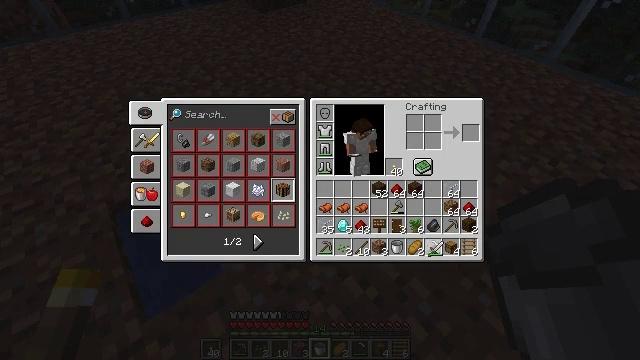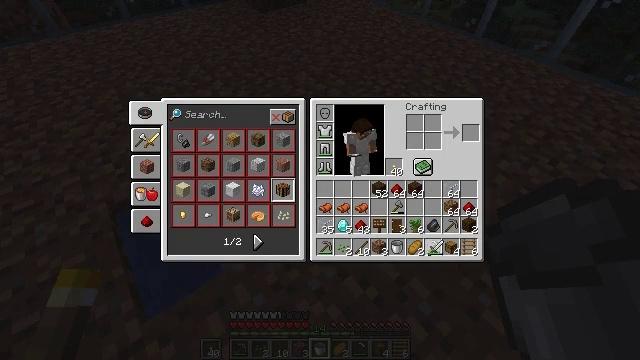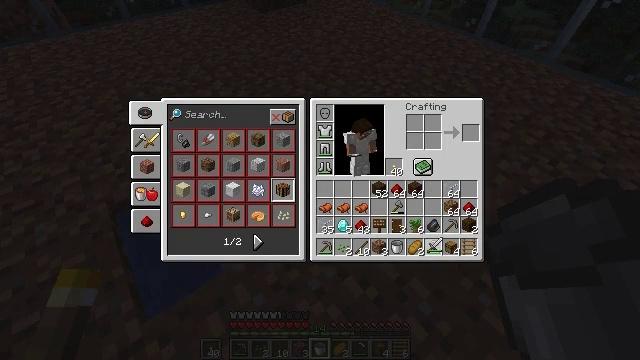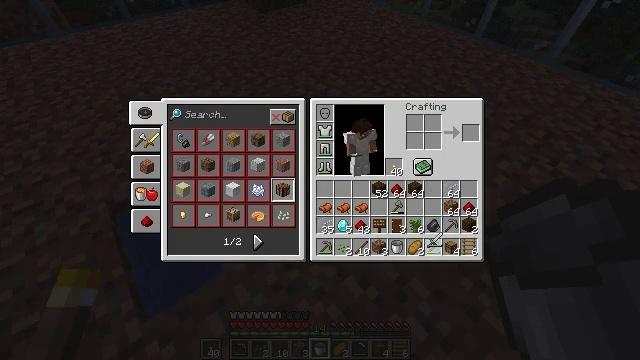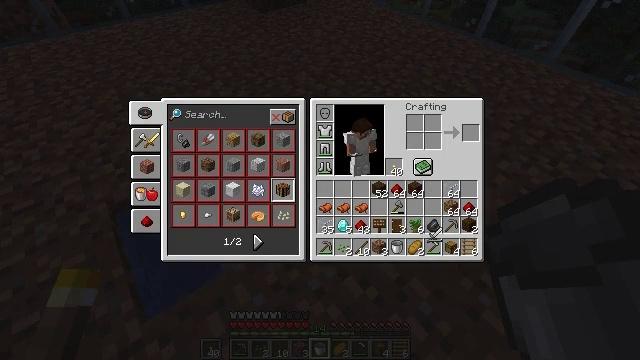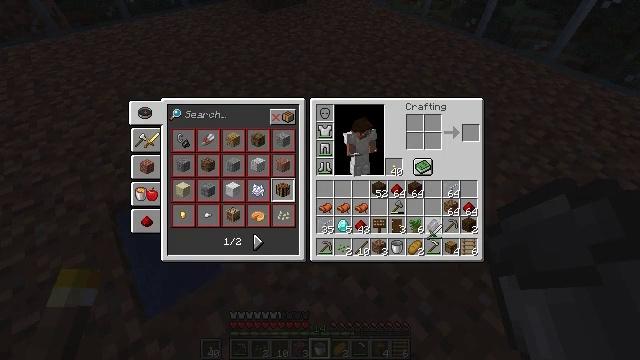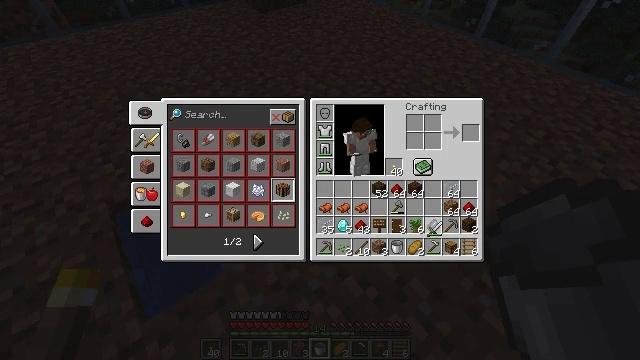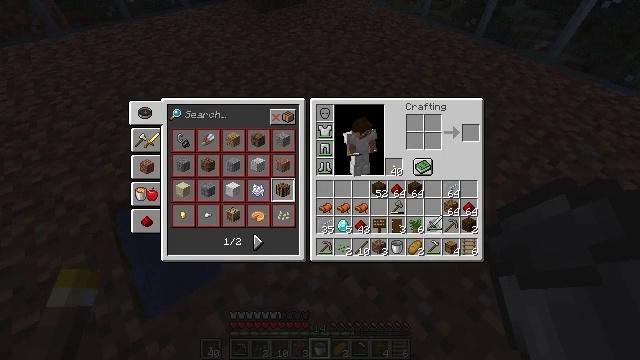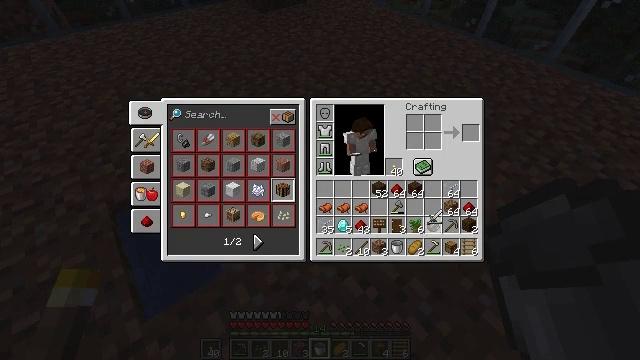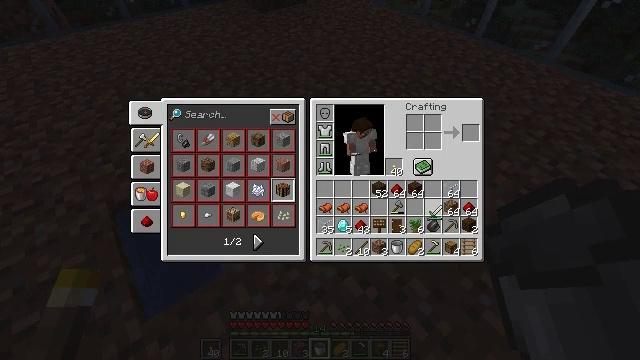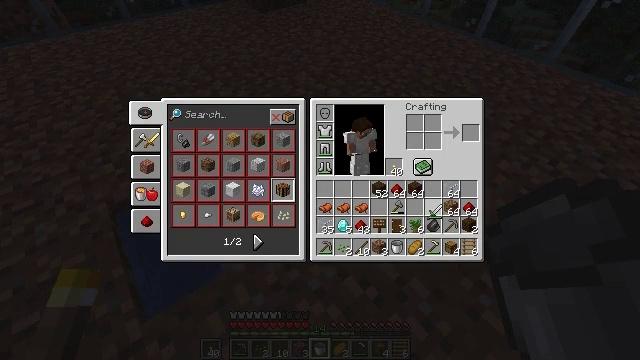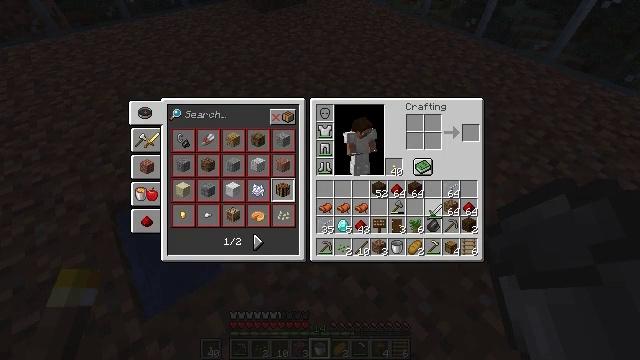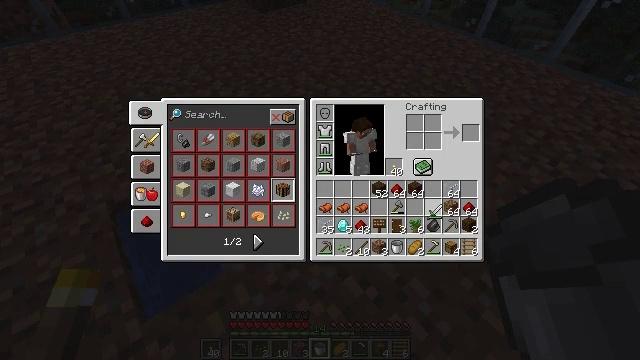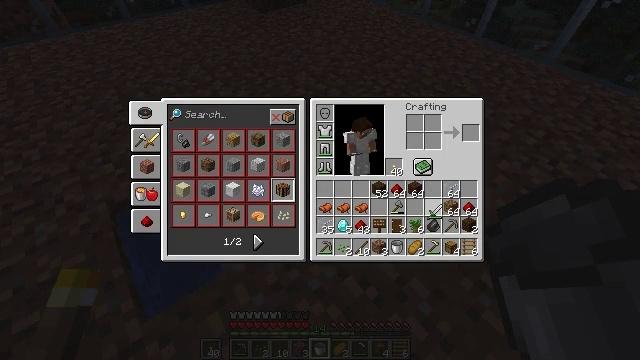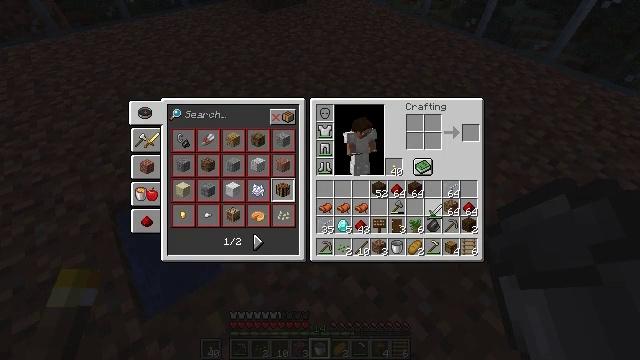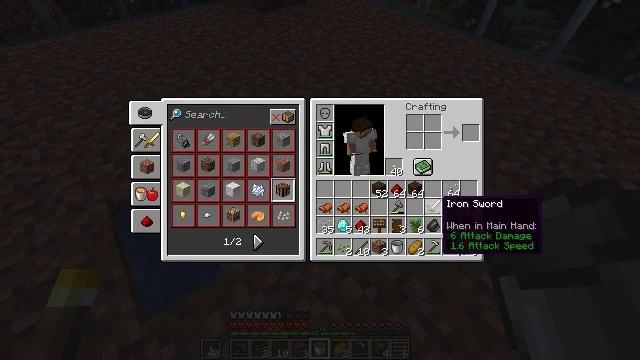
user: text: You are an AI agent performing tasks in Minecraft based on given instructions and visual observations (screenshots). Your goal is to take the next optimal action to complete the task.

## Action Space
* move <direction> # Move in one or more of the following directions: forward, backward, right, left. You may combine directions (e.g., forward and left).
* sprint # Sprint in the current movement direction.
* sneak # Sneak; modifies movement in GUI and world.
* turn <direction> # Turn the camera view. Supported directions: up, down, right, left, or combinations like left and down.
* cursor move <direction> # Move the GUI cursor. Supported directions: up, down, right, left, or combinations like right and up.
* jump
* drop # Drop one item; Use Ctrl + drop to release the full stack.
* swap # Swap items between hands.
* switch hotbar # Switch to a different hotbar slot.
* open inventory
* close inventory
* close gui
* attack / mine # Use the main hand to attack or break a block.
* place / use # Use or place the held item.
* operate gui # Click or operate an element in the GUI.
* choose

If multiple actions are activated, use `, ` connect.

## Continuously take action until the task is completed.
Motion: motion action
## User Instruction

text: Collect dirt by holding left button.
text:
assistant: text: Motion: no_op
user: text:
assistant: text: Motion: no_op
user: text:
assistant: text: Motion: no_op
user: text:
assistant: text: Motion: no_op
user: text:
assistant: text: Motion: no_op
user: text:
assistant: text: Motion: no_op
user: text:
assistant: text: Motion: no_op
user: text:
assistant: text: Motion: no_op
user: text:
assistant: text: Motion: no_op
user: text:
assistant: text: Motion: no_op
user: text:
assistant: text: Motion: no_op
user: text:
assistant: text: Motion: operate gui
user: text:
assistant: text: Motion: operate gui
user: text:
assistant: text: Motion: operate gui
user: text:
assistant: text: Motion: no_op
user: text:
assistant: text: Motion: no_op
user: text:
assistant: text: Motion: no_op
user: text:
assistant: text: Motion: no_op
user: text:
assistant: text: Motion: no_op
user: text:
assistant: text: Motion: no_op
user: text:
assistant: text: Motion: no_op
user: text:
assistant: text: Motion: no_op
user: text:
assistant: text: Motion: no_op
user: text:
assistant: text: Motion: no_op
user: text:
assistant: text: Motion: no_op
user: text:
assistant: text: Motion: no_op
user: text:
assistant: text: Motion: no_op
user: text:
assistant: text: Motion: no_op
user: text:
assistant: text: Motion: no_op
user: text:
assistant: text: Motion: no_op